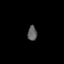
Tissue: skin
Cell type: Epithelial cells
Senescence score: 0.2499
Nuclear area (px): 135
Mean DAPI intensity: 95.044